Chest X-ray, AP view. Patient: 64 years old, sex M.
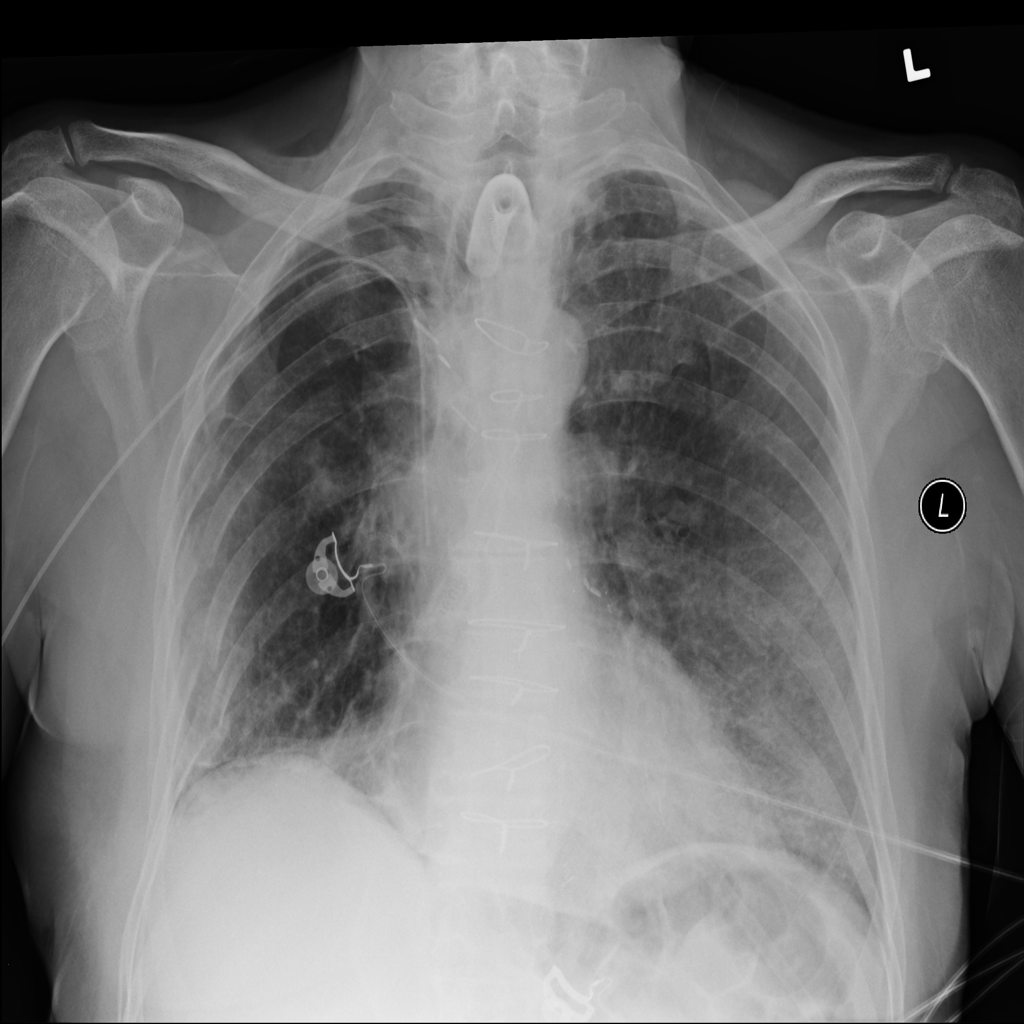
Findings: Pneumothorax